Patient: sex F, age 71
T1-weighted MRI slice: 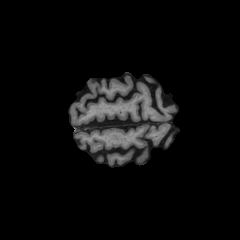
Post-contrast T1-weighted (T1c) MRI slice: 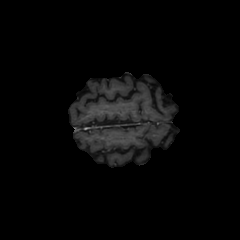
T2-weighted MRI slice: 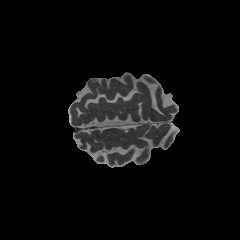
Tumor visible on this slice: no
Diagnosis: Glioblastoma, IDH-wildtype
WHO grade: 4